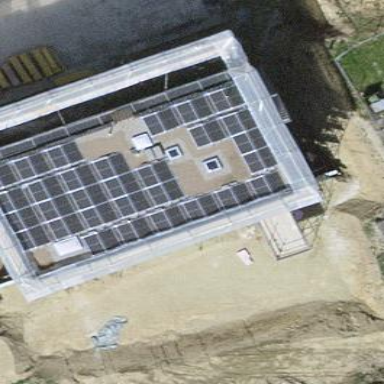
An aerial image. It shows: Solar power generator utilizing photovoltaic technology with solar photovoltaic panels.